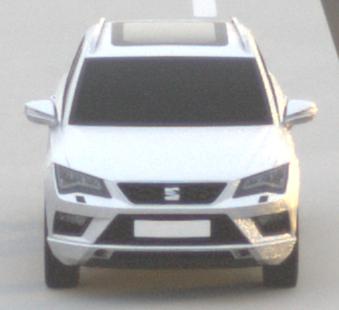
Make: SEAT
Model: Ateca 1.0 TSI Ecomotive
Detailed model: Ateca (5FP)
Model produced from: 2016/08
Model produced until: 2018/08
Doors: 5
Color: white
Road condition: dry road
Daytime: sunrise or sunset
Contrast: low contrast